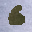
Label: 6